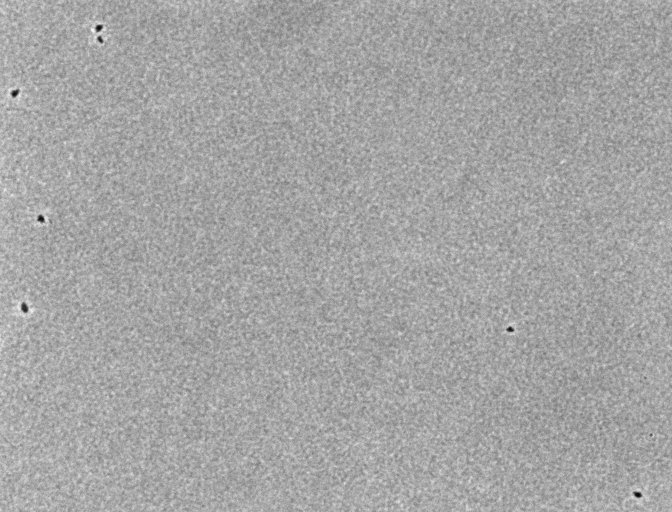
Phase contrast microscopy, 20x objective, 3 h incubation